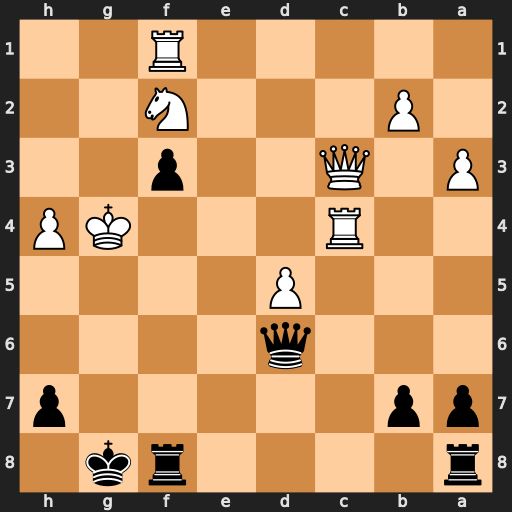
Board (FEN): r4rk1/pp5p/3q4/3P4/2R3KP/P1Q2p2/1P3N2/5R2
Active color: b
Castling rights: -
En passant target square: -
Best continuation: Qg6+ Kh3 Qg2#